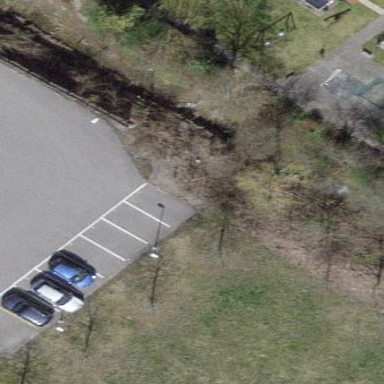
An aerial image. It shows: Parking area with park and ride facility.